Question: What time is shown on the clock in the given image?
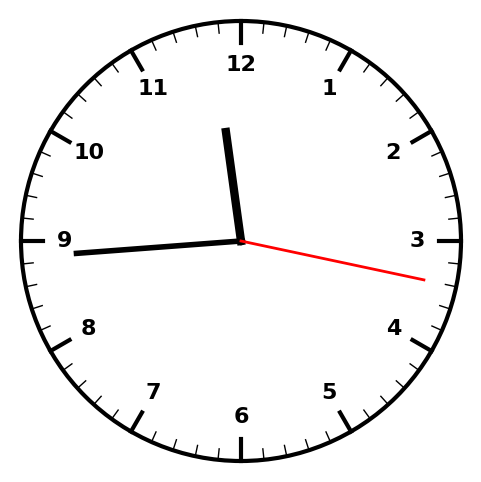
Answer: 11:44:17